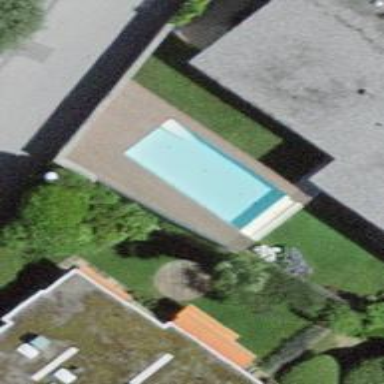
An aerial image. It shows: Swimming pool located in leisure land.